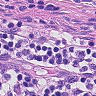
Metastatic tissue present: no